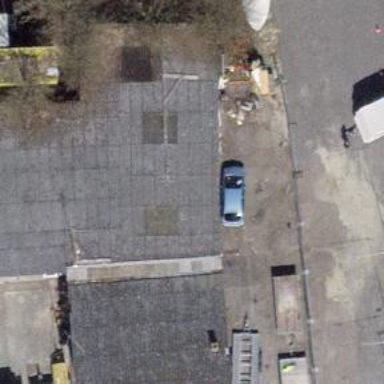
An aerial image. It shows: Manufacturing building.